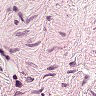
Metastatic tissue present: no